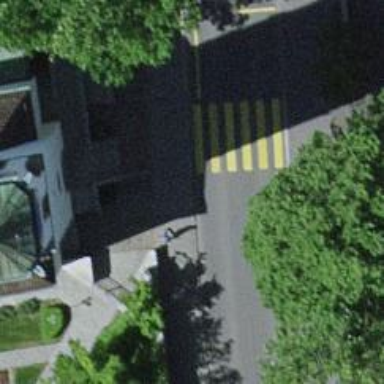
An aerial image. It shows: Uncontrolled zebra crossing on the road.